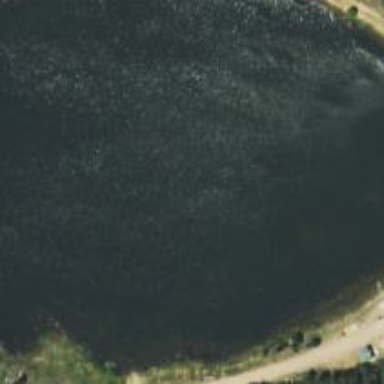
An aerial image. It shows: Peaceful lake or pond in natural setting.